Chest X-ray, AP view. Patient: 78 years old, sex F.
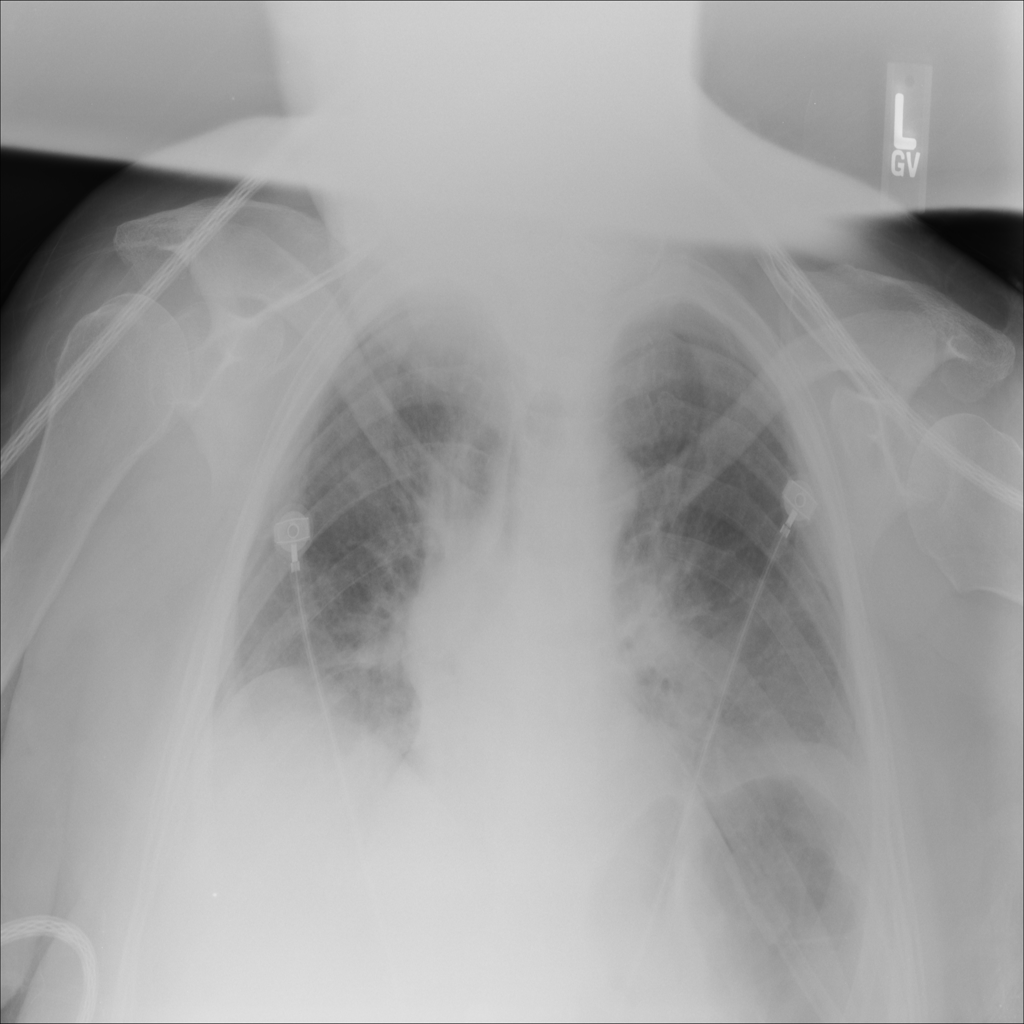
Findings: No Finding